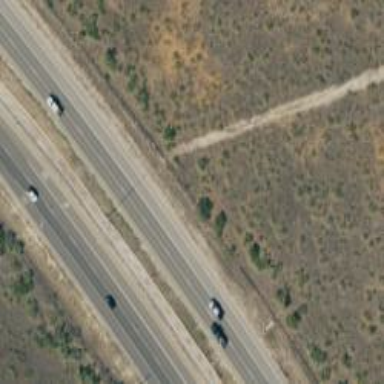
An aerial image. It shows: Expressway with asphalt surface classified as trunk highway.